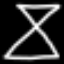
Label: hourglass